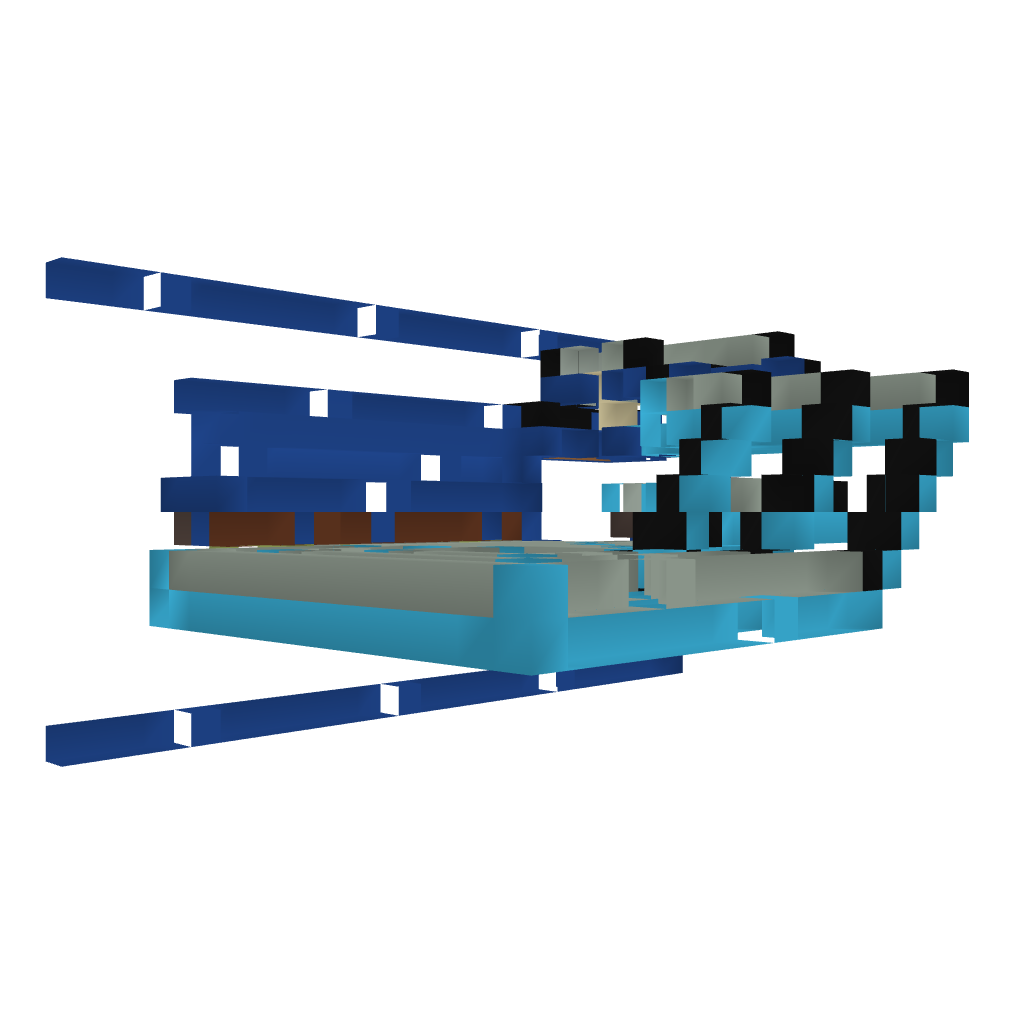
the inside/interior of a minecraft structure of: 9-buttons with light